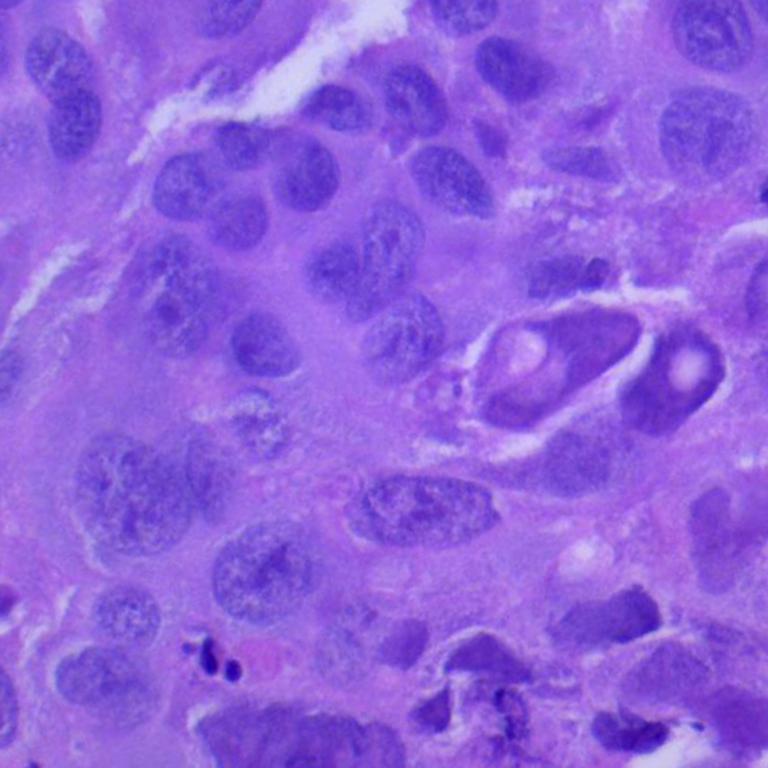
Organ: lung
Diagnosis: squamous carcinomas